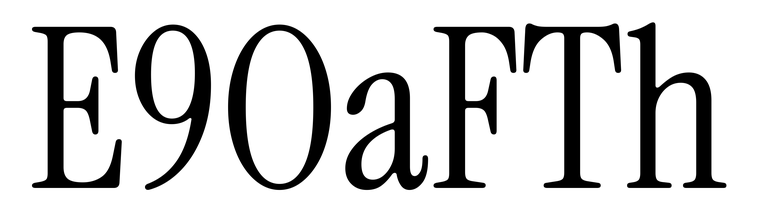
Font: InstrumentSerif-Regular